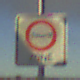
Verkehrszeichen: BeginnUmweltzone
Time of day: SunriseSunset
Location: Outdoor (Nature)
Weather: PartlyCloudy
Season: NotSpecified
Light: Natural